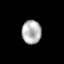
Tissue: lung
Cell type: Epithelial cells
Senescence score: 0.2205
Nuclear area (px): 449
Mean DAPI intensity: 180.45